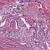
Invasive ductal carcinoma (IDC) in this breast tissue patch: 1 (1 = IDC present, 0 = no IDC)